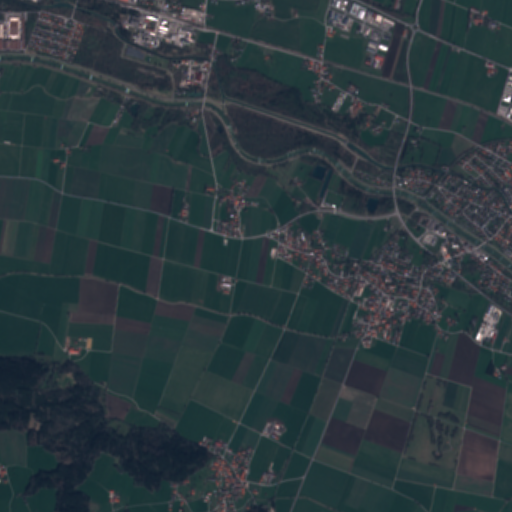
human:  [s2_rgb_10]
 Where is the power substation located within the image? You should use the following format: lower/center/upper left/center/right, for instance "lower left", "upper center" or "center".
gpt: The power substation is located in the center right of the image.
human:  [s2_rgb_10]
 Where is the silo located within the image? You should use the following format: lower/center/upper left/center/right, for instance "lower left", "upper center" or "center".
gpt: The silo is located in the upper right of the image.
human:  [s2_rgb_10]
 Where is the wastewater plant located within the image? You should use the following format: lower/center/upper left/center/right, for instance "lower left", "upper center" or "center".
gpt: The wastewater plant is located in the upper left of the image.
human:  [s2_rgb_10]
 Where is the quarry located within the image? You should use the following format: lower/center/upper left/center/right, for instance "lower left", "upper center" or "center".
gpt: There is no quarry in the image.